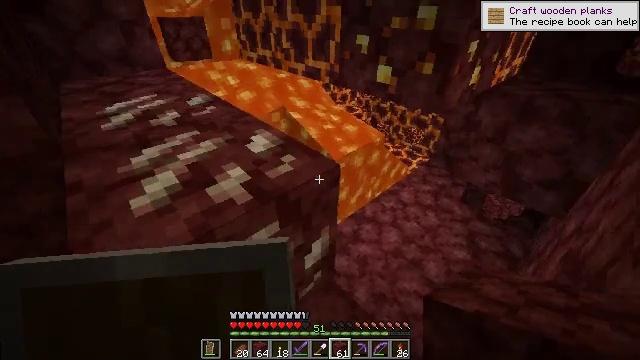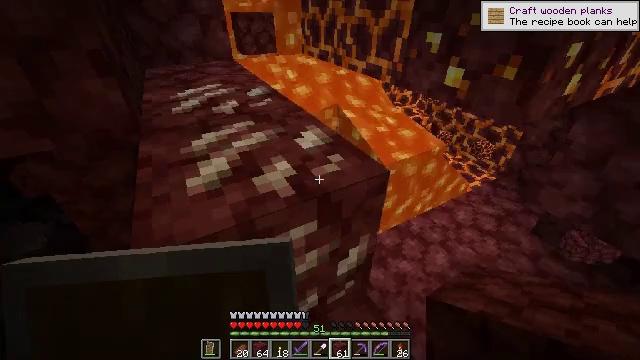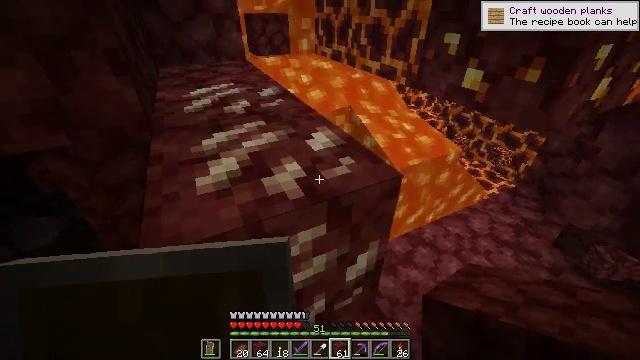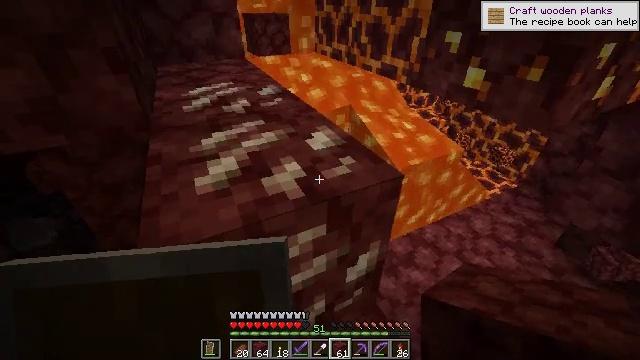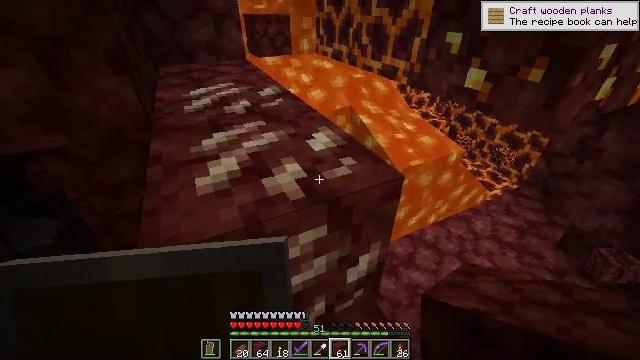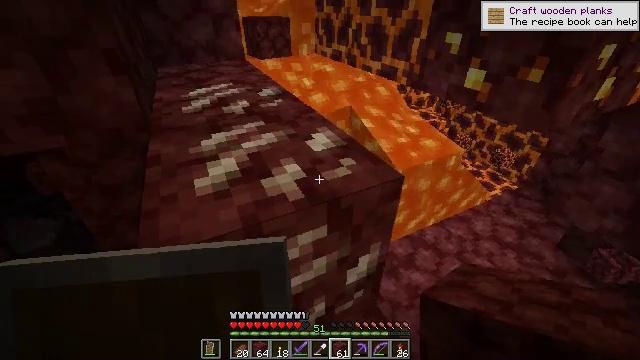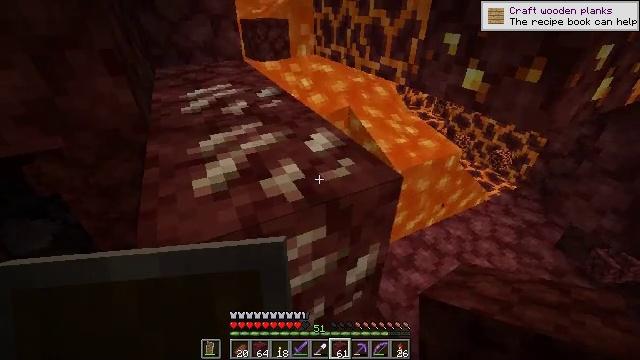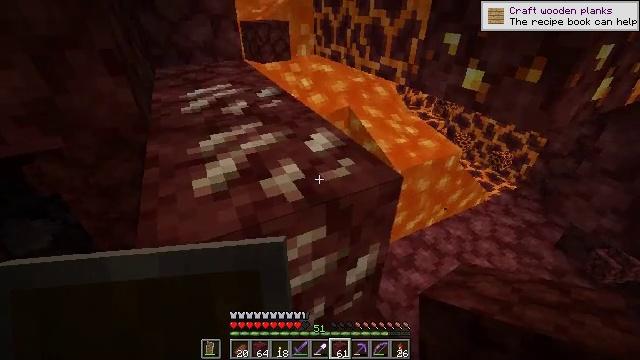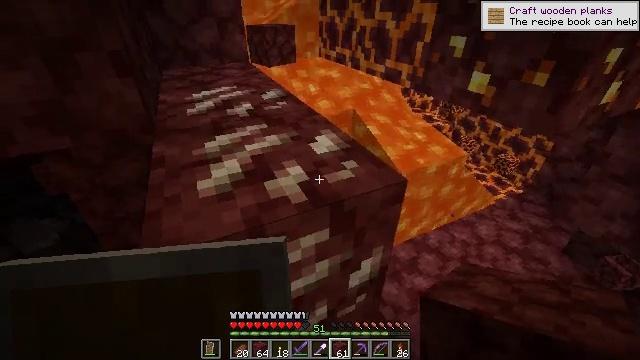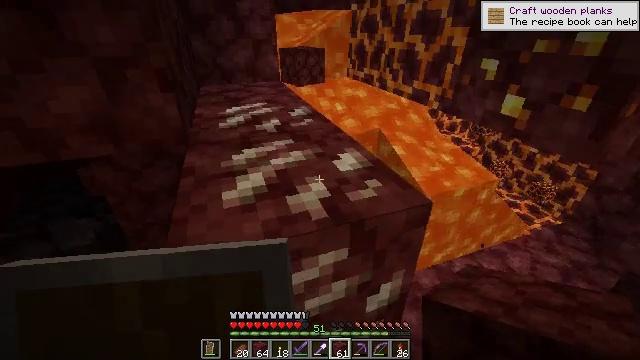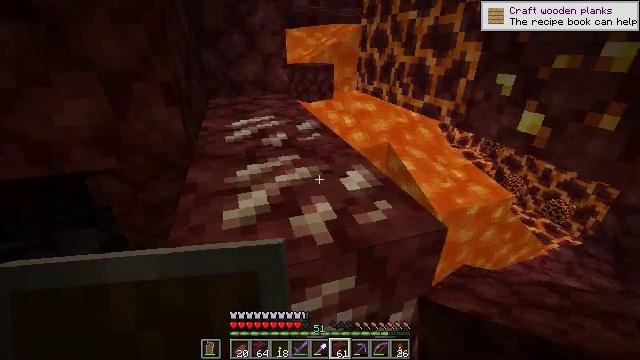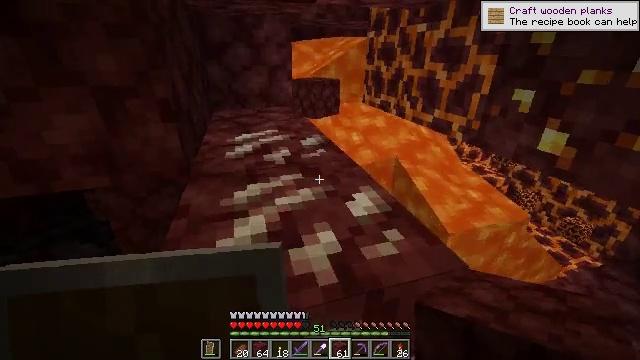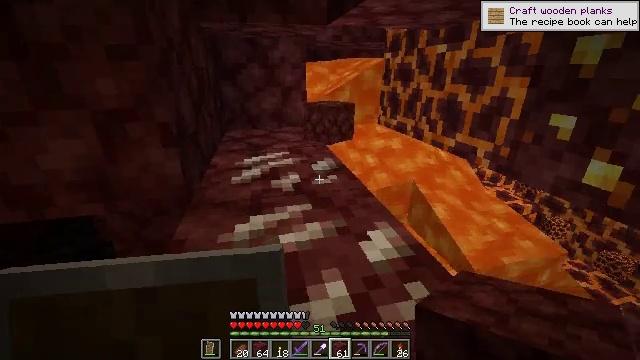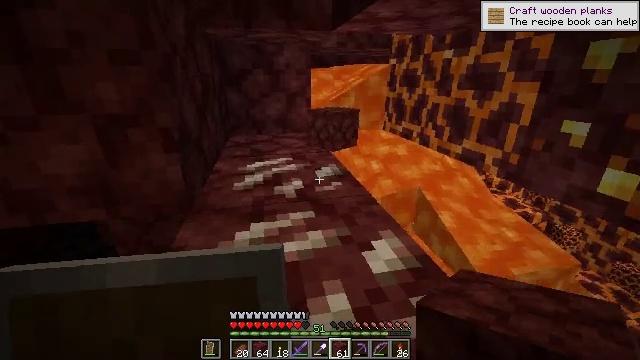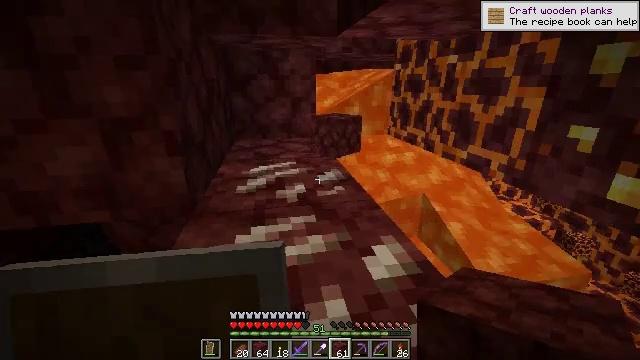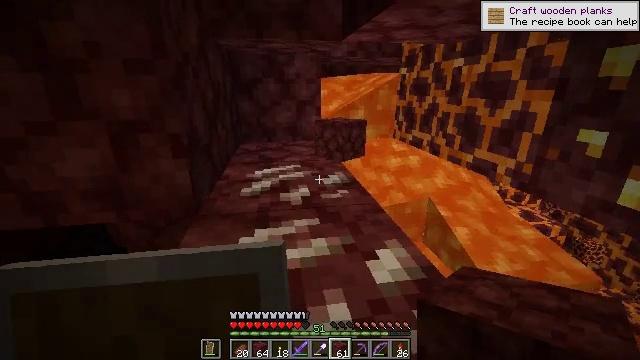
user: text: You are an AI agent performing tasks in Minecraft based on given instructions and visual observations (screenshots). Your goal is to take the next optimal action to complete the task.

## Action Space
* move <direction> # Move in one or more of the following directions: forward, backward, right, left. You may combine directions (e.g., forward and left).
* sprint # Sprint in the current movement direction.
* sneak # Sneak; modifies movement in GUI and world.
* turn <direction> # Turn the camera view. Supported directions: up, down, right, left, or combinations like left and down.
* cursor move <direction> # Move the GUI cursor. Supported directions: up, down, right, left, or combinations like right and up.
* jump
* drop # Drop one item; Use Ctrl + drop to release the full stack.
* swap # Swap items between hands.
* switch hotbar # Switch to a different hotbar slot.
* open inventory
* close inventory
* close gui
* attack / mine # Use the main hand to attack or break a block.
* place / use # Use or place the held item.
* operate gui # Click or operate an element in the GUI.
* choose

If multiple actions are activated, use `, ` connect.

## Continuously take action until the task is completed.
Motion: motion action
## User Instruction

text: Mine nether quartz ore in the Nether.
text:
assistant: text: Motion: turn left
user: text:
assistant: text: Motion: turn left
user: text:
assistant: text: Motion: no_op
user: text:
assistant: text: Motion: no_op
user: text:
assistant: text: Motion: no_op
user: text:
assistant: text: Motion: no_op
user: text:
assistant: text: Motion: no_op
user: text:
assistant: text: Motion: turn left
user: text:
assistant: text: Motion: turn left and up
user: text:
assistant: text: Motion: move forward, turn left and up
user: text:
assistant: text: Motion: move forward, turn left and up
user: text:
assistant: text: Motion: move forward, turn left and up
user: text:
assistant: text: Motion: turn left and up
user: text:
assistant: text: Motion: turn left and up
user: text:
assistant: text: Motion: turn left
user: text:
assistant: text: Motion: turn left and up
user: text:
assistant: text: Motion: turn left
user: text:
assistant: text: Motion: move forward, jump
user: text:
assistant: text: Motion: move forward, jump
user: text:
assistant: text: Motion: move forward, jump
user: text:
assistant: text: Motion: move forward
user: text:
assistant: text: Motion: move forward
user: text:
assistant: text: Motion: move forward
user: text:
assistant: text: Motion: move forward
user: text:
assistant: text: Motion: move forward
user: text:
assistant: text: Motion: move forward
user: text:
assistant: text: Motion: turn right
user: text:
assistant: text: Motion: turn right and up
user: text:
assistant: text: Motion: turn right and up
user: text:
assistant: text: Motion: turn right and up